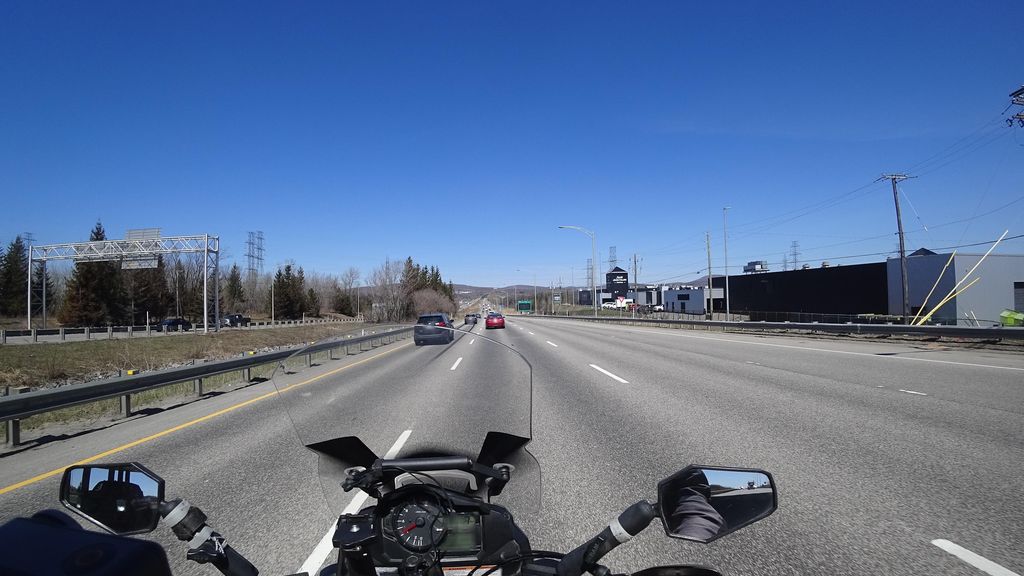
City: quebec_city